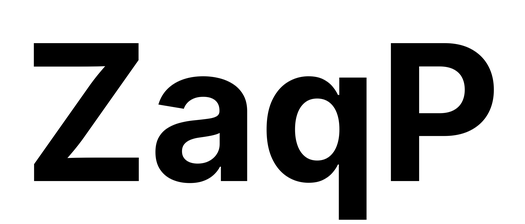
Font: Inter_Bold